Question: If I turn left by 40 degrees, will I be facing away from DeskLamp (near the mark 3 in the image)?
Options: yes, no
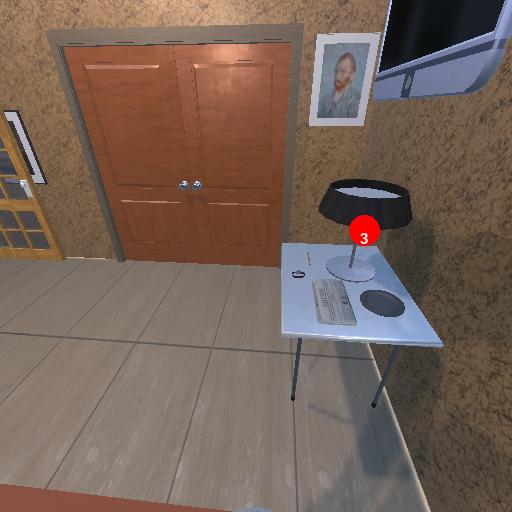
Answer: yes